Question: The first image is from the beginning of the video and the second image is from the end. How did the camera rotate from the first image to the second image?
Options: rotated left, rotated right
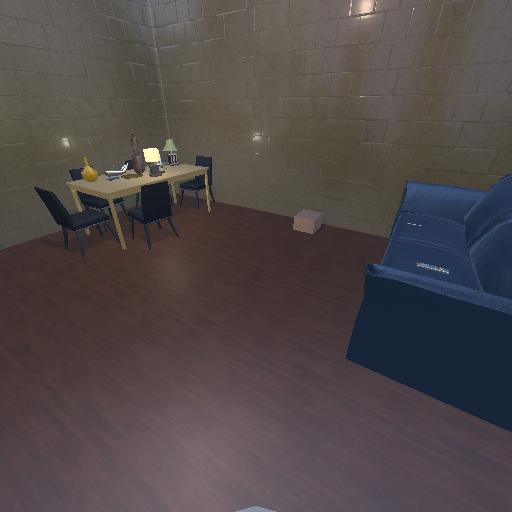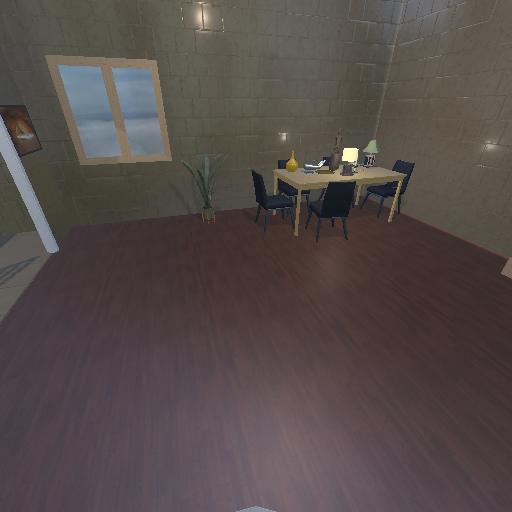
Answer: rotated left